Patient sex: M
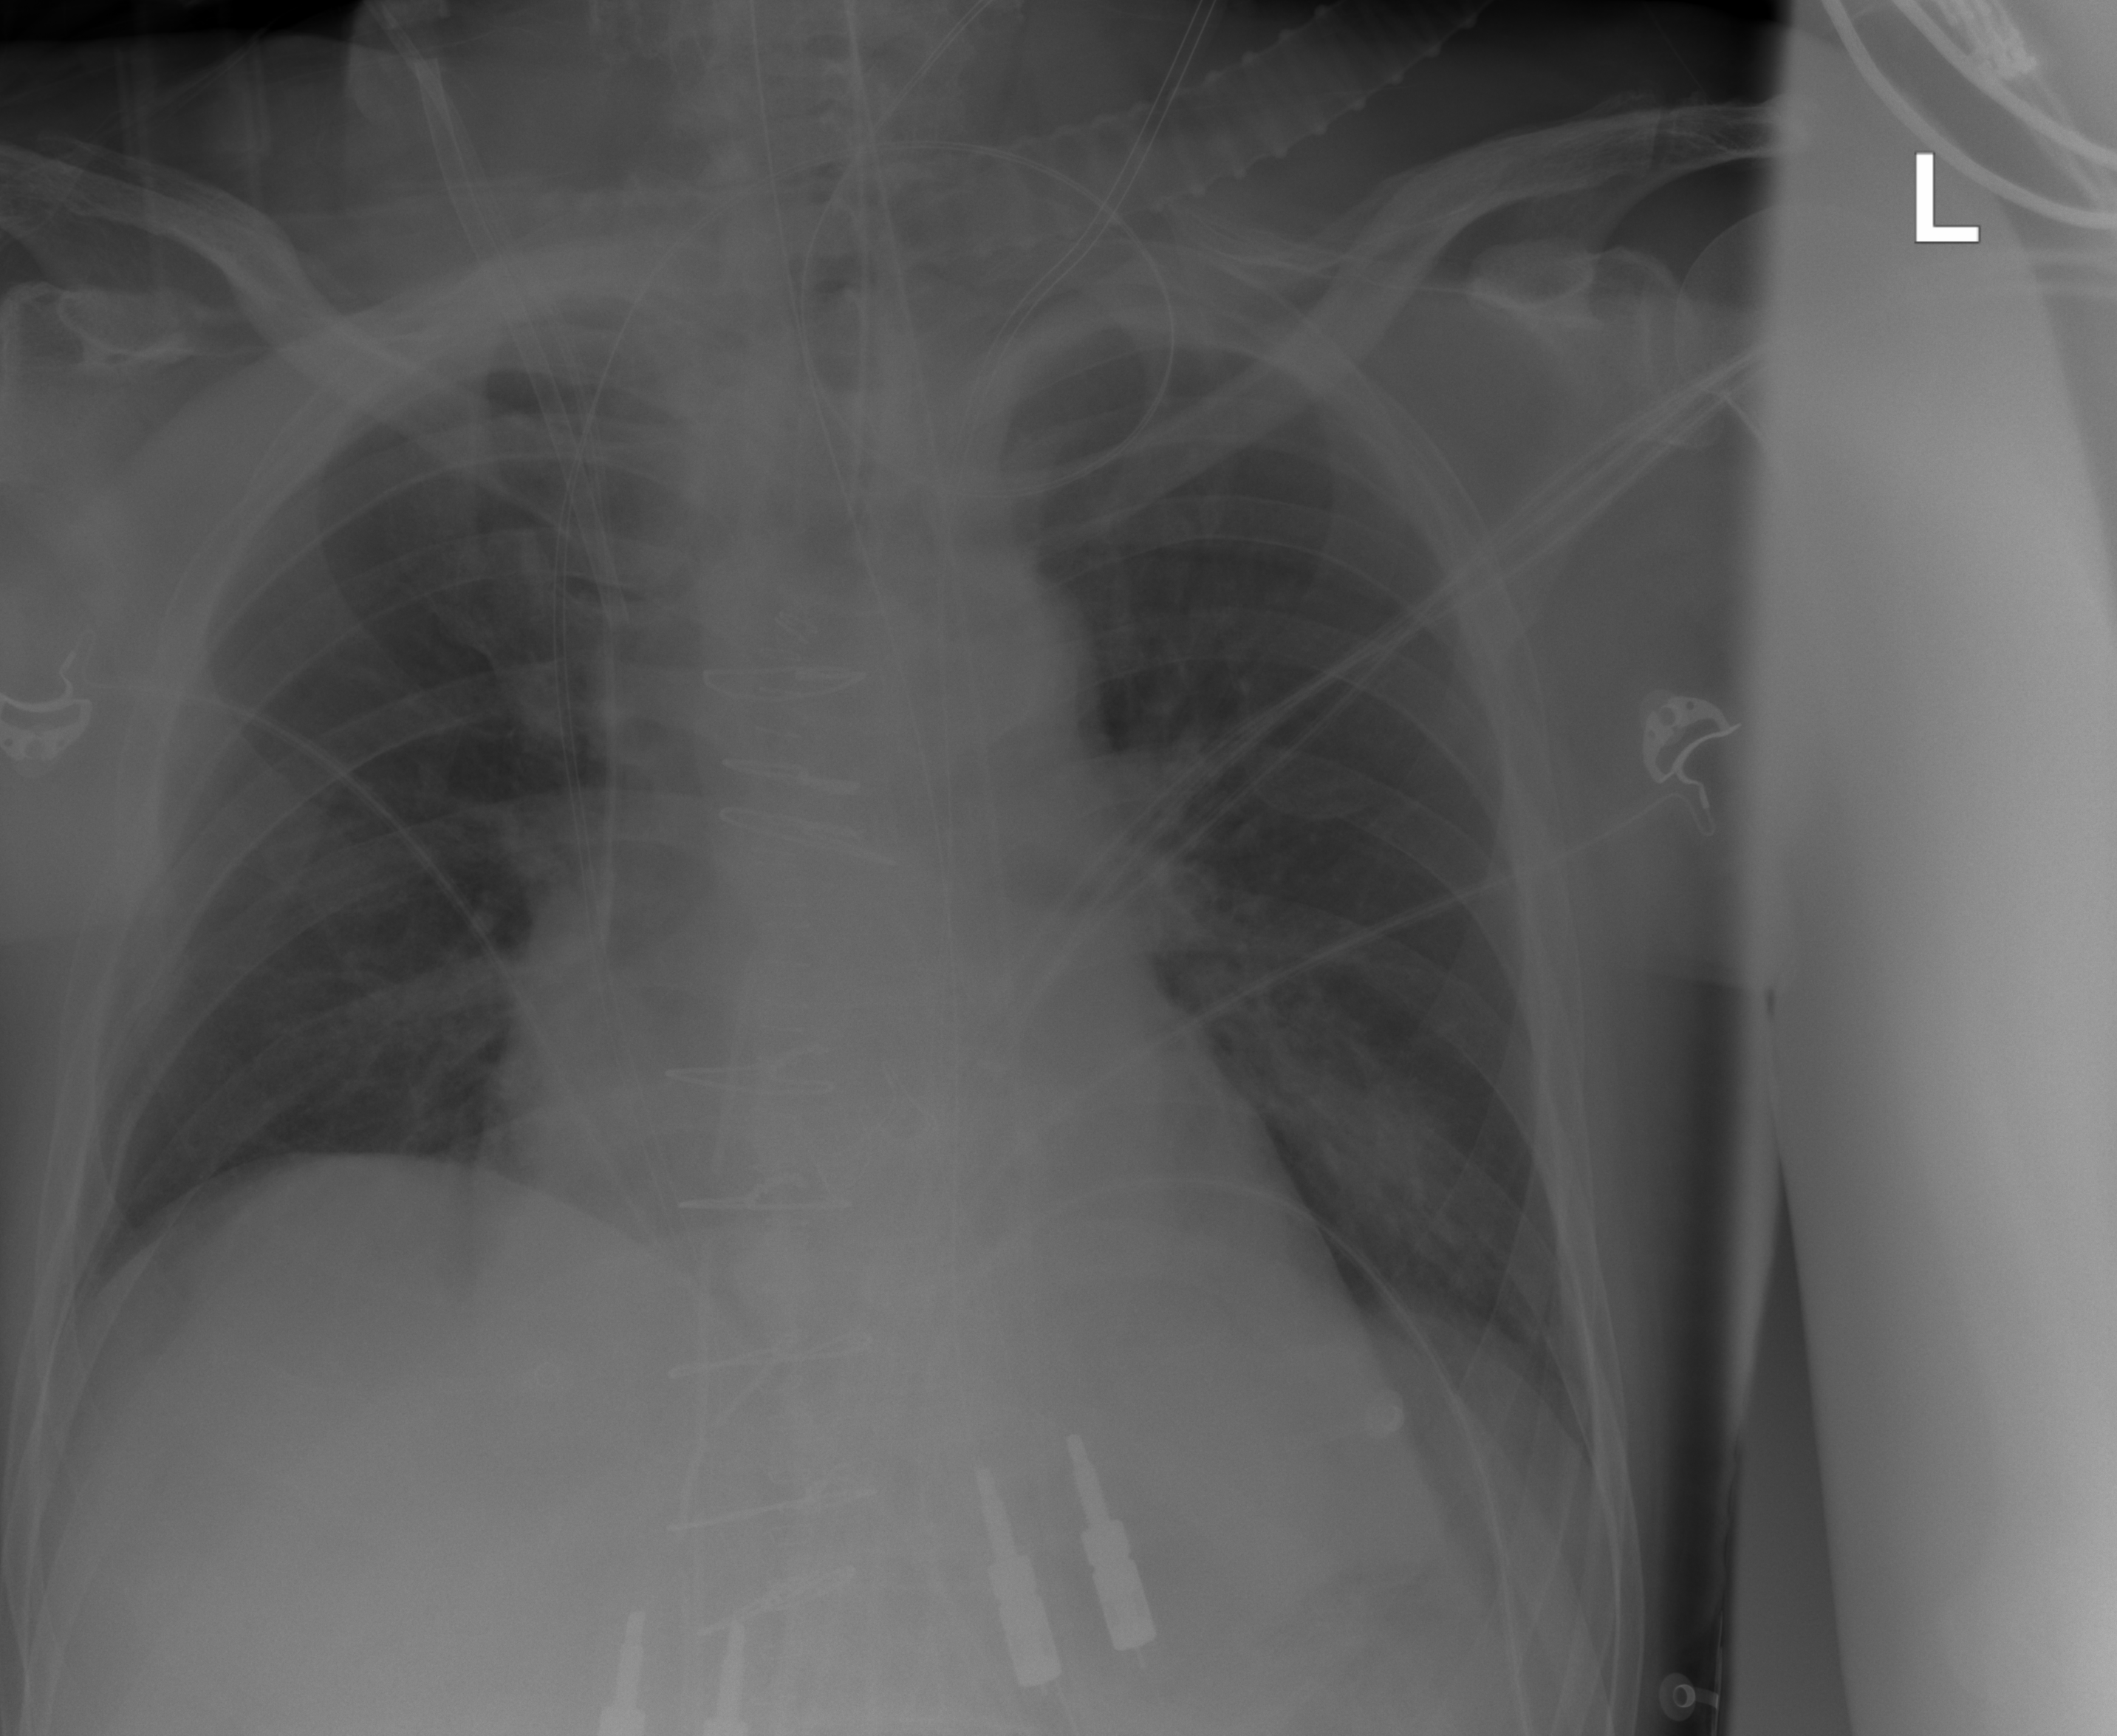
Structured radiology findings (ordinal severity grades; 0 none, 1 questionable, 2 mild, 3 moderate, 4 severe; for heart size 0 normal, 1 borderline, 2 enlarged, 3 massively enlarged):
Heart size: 0
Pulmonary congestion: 0
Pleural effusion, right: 0
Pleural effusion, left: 0
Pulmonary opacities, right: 0
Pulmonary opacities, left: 0
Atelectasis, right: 0
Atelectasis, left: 0